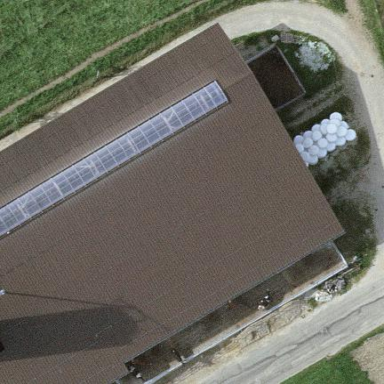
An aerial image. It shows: Farm auxiliary building.